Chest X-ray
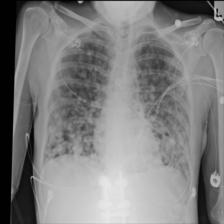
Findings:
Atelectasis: negative
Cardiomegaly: negative
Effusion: negative
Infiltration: negative
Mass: negative
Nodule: positive
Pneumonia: negative
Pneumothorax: negative
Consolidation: negative
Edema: negative
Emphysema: negative
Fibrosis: negative
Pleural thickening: negative
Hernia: negative